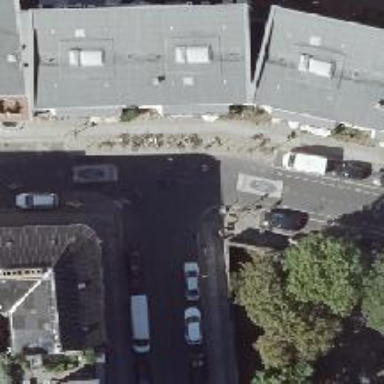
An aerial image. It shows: Asphalt footpath with unmarked crossing.